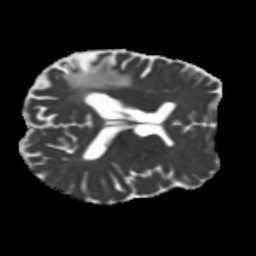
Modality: MD
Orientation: axial
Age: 47
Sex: male
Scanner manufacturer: siemens
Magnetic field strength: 3 T
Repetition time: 5.25 s
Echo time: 0.08 s